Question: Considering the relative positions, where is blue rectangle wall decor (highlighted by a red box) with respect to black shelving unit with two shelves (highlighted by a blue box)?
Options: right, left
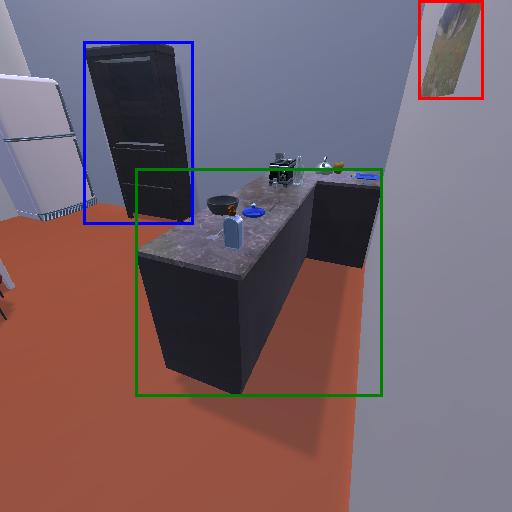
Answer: right